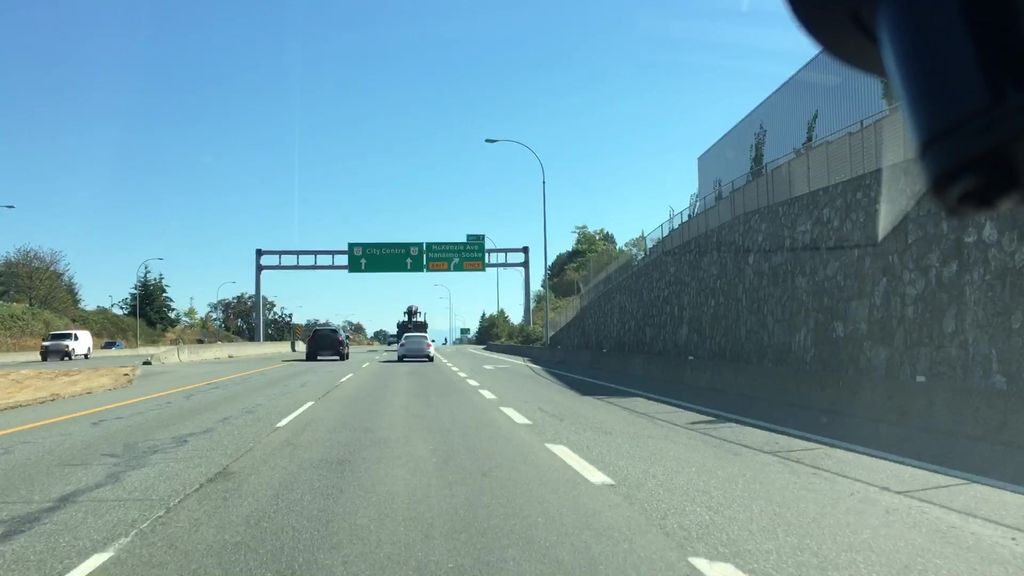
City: victoria